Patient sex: M
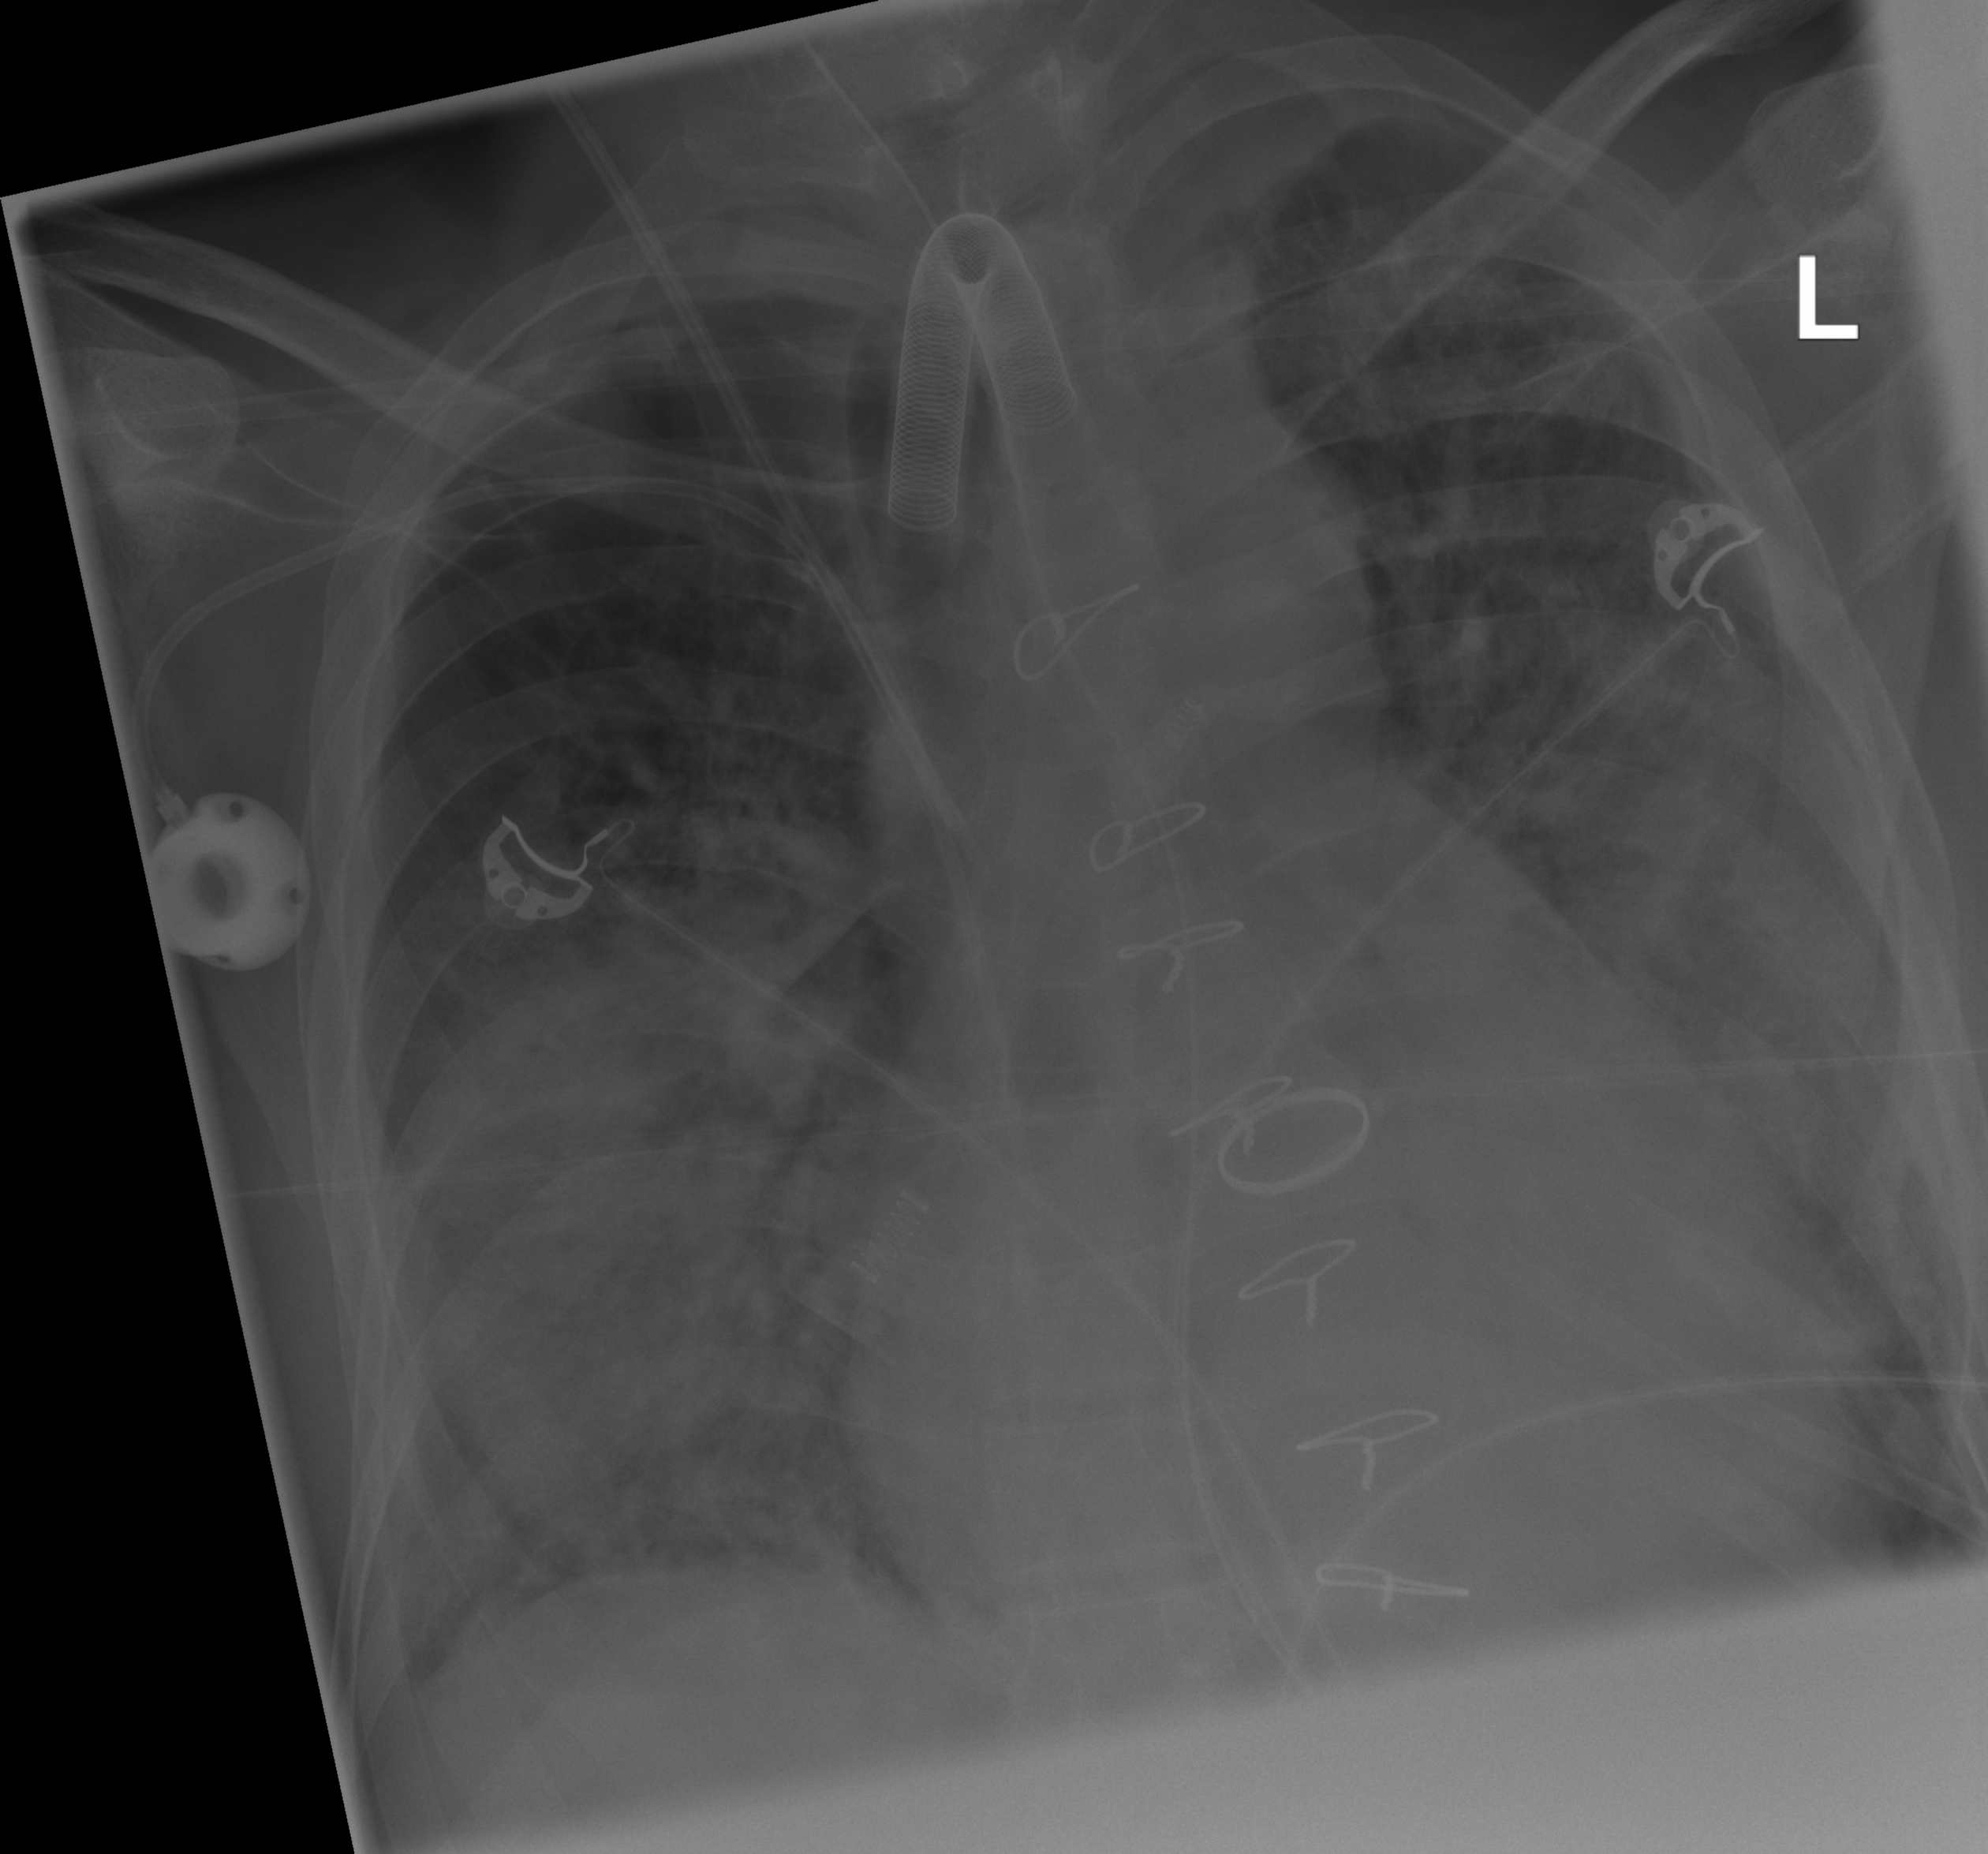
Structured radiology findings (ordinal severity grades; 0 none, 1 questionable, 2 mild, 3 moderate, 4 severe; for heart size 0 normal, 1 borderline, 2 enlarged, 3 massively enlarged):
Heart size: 1
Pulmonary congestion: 2
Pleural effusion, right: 0
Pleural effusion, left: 3
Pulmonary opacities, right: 3
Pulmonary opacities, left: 3
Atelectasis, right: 2
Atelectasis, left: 2